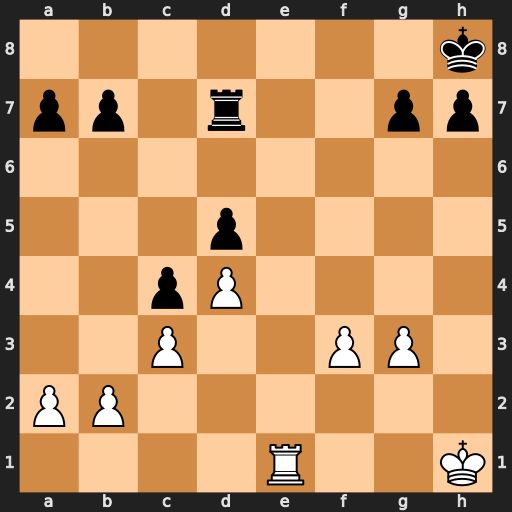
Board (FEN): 7k/pp1r2pp/8/3p4/2pP4/2P2PP1/PP6/4R2K
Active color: w
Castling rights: -
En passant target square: -
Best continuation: Re8#